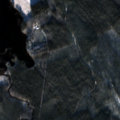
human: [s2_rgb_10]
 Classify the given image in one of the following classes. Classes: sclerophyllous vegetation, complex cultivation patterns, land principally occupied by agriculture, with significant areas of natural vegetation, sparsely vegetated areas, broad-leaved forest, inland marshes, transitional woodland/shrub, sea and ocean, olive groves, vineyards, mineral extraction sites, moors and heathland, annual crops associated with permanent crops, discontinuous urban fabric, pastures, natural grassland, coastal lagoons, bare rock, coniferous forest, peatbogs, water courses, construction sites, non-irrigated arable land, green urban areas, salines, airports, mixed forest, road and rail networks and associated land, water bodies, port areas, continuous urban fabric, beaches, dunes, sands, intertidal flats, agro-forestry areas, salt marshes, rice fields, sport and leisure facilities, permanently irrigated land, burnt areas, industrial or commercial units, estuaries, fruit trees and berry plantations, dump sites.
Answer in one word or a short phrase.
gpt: coniferous forest, mixed forest, water bodies